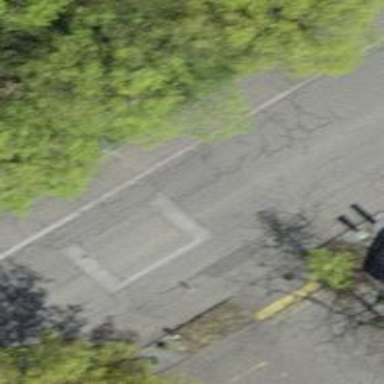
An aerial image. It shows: Residential road with asphalt surface and sidewalk on the left side.